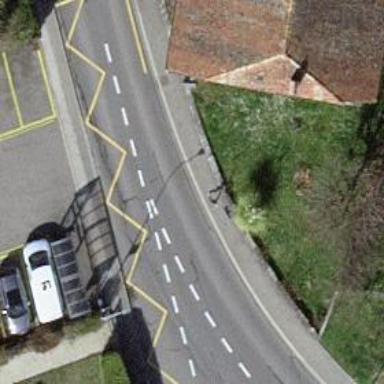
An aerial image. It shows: Bus stop equipped with public transport stop position.